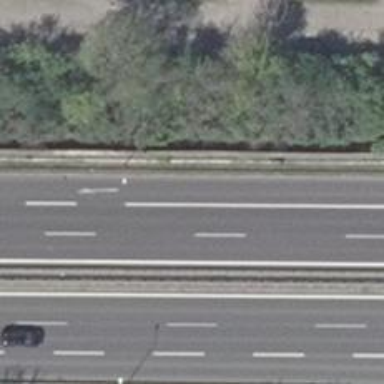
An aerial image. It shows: Trunk link road with asphalt surface.